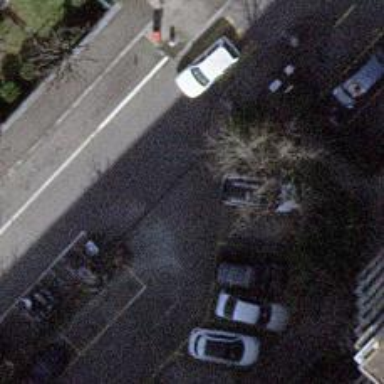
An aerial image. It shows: Parking aisle with sett surface.